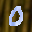
Label: 0